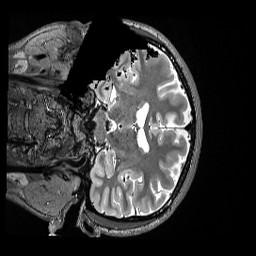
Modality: T2w
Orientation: coronal
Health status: healthy
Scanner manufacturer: siemens
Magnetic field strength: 3 T
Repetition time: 3.2 s
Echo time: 0.563 s